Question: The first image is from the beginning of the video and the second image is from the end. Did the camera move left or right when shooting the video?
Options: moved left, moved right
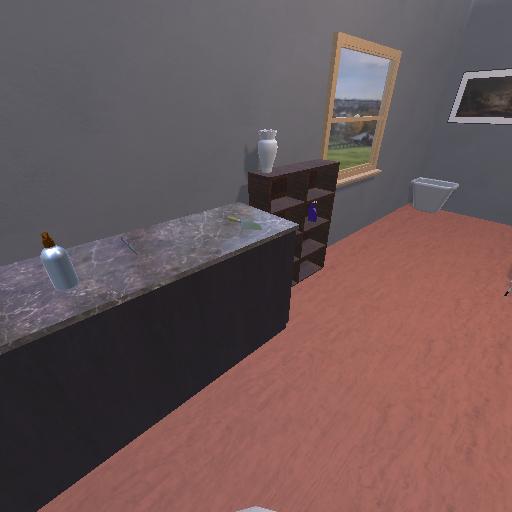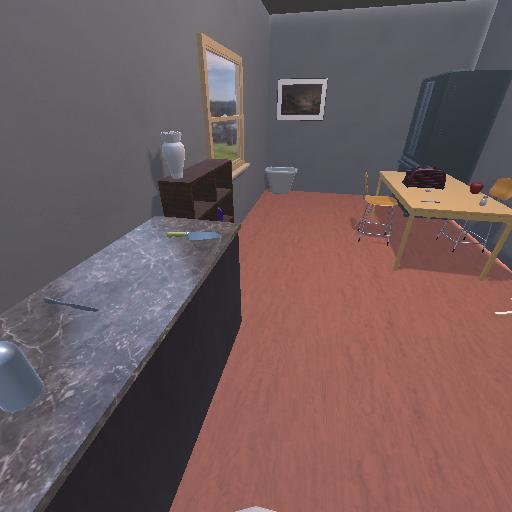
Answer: moved left